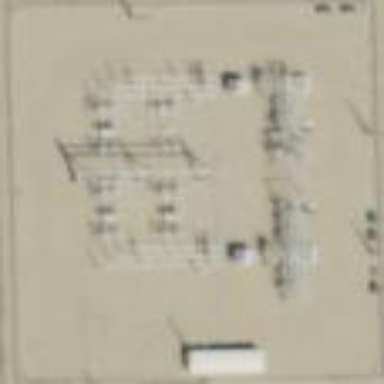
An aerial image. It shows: Distribution level power substation.